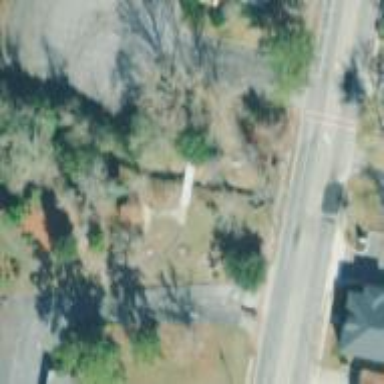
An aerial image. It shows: Memorial site with historic significance.